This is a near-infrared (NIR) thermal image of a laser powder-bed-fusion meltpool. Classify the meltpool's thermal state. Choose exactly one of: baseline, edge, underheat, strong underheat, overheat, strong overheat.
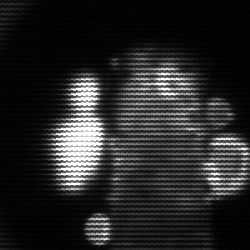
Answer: strong underheat